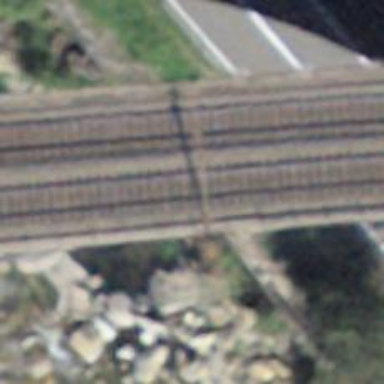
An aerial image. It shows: Single-track railway bridge with electrified contact line.